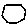
Label: hexagon